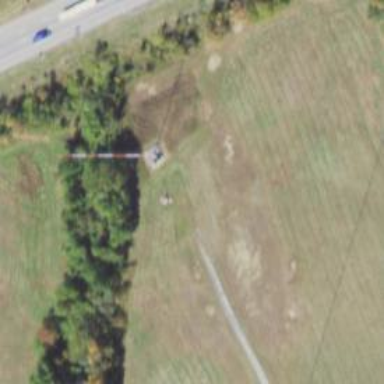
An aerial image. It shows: Mast tower used for communication.